Question: Is this possible to get the height of the page content using pdfbox?
I think I tried everything but each (PDRectangle) returns full height of the page: 842.
First I thought that this is because the page number place at the bottom of the page, but when I opened pdf in Illustrator, the whole content is inside compound element, and isn't extended to the whole page height. So if illustrator can see it as separate element and calculate its height, I guess this should also be possible in pdfbox.
Sample page:

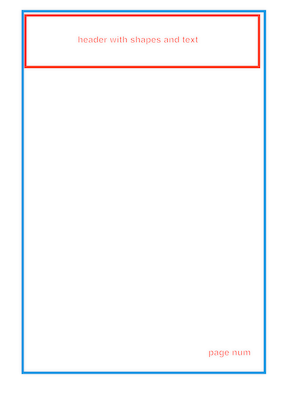
Answer: ## In general
The PDF specification allows a PDF to provide a number of page boundaries, cf <URL>. Aside from them content boundaries may only be derived from page contents, e.g. from
- Form XObjects:> A is a PDF content stream that is a self-contained description of any sequence of graphics objects (including path objects, text objects, and sampled images). A form XObject may be painted multiple times--either on several pages or at several locations on the same page--and produces the same results each time, subject only to the graphics state at the time it is invoked.- Clipping Paths:> The graphics state shall contain a that limits the regions of the page affected by painting operators. The closed subpaths of this path shall define the area that can be painted. Marks falling inside this area shall be applied to the page; those falling outside it shall not be.- ...
To find either of them, one has to parse the page content, look for the appropriate operations, and calculate the resulting boundaries.
## In the OP's case
Each of your sample PDFs defines explicitly only one page boundary, the . Thus, all of the other PDF page boundaries (, , , ) default to it. So it is no wonder that in your attempts
> each (PDRectangle) returns full height of the page: 842
Neither of them contains form XObjects, but both make use of clipping paths.
- In case of test-pdf4.pdf:'''
Start at: 28.31999969482422, 813.6799926757812
Line to: 565.9199829101562, 813.6799926757812
Line to: 565.9199829101562, 660.2196655273438
Line to: 28.31999969482422, 660.2196655273438
Line to: 28.31999969482422, 813.6799926757812
'''
(This might match the sketch in your question.)- In case of test-pdf5.pdf:'''
Start at: 23.0, 34.0
Line to: 572.0, 34.0
Line to: 572.0, -751.0
Line to: 23.0, -751.0
Line to: 23.0, 34.0
'''
and'''
Start at: 23.0, 819.0
Line to: 572.0, 819.0
Line to: 572.0, 34.0
Line to: 23.0, 34.0
Line to: 23.0, 819.0
'''
Due to the match with the sketch I would assume that Illustrator considers everything drawn while a non-trivial clipping path is in effect, a with the clipping path as border.
## Finding clipping paths with PDFBox
I used PDFBox to find the clipping paths mentioned above. I used the current SNAPSHOT of the version 2.0.0 now under development as the required APIs have been much improved compared to the current release version 1.8.8.
I extended 'PDFGraphicsStreamEngine' to a 'ClipPathFinder' class:
'''
public class ClipPathFinder extends PDFGraphicsStreamEngine implements Iterable<Path>
{
public ClipPathFinder(PDPage page)
{
super(page);
}
//
// PDFGraphicsStreamEngine overrides
//
public void findClipPaths() throws IOException
{
processPage(getPage());
}
@Override
public void appendRectangle(Point2D p0, Point2D p1, Point2D p2, Point2D p3) throws IOException
{
startPathIfNecessary();
currentPath.appendRectangle(toFloat(p0), toFloat(p1), toFloat(p2), toFloat(p3));
}
@Override
public void drawImage(PDImage pdImage) throws IOException { }
@Override
public void clip(int windingRule) throws IOException
{
currentPath.complete(windingRule);
paths.add(currentPath);
currentPath = null;
}
@Override
public void moveTo(float x, float y) throws IOException
{
startPathIfNecessary();
currentPath.moveTo(x, y);
}
@Override
public void lineTo(float x, float y) throws IOException
{
currentPath.lineTo(x, y);
}
@Override
public void curveTo(float x1, float y1, float x2, float y2, float x3, float y3) throws IOException
{
currentPath.curveTo(x1, y1, x2, y2, x3, y3);
}
@Override
public Point2D.Float getCurrentPoint() throws IOException
{
return currentPath.getCurrentPoint();
}
@Override
public void closePath() throws IOException
{
currentPath.closePath();
}
@Override
public void endPath() throws IOException
{
currentPath = null;
}
@Override
public void strokePath() throws IOException
{
currentPath = null;
}
@Override
public void fillPath(int windingRule) throws IOException
{
currentPath = null;
}
@Override
public void fillAndStrokePath(int windingRule) throws IOException
{
currentPath = null;
}
@Override
public void shadingFill(COSName shadingName) throws IOException
{
currentPath = null;
}
void startPathIfNecessary()
{
if (currentPath == null)
currentPath = new Path();
}
Point2D.Float toFloat(Point2D p)
{
if (p == null || (p instanceof Point2D.Float))
{
return (Point2D.Float)p;
}
return new Point2D.Float((float)p.getX(), (float)p.getY());
}
//
// Iterable<Path> implementation
//
public Iterator<Path> iterator()
{
return paths.iterator();
}
Path currentPath = null;
final List<Path> paths = new ArrayList<Path>();
}
'''
It uses this helper class to represent paths:
'''
public class Path implements Iterable<Path.SubPath>
{
public static class Segment
{
Segment(Point2D.Float start, Point2D.Float end)
{
this.start = start;
this.end = end;
}
public Point2D.Float getStart()
{
return start;
}
public Point2D.Float getEnd()
{
return end;
}
final Point2D.Float start, end;
}
public class SubPath implements Iterable<Segment>
{
public class Line extends Segment
{
Line(Point2D.Float start, Point2D.Float end)
{
super(start, end);
}
//
// Object override
//
@Override
public String toString()
{
StringBuilder builder = new StringBuilder();
builder.append(" Line to: ")
.append(end.getX())
.append(", ")
.append(end.getY())
.append('
');
return builder.toString();
}
}
public class Curve extends Segment
{
Curve(Point2D.Float start, Point2D.Float control1, Point2D.Float control2, Point2D.Float end)
{
super(start, end);
this.control1 = control1;
this.control2 = control2;
}
public Point2D getControl1()
{
return control1;
}
public Point2D getControl2()
{
return control2;
}
//
// Object override
//
@Override
public String toString()
{
StringBuilder builder = new StringBuilder();
builder.append(" Curve to: ")
.append(end.getX())
.append(", ")
.append(end.getY())
.append(" with Control1: ")
.append(control1.getX())
.append(", ")
.append(control1.getY())
.append(" and Control2: ")
.append(control2.getX())
.append(", ")
.append(control2.getY())
.append('
');
return builder.toString();
}
final Point2D control1, control2;
}
SubPath(Point2D.Float start)
{
this.start = start;
currentPoint = start;
}
public Point2D getStart()
{
return start;
}
void lineTo(float x, float y)
{
Point2D.Float end = new Point2D.Float(x, y);
segments.add(new Line(currentPoint, end));
currentPoint = end;
}
void curveTo(float x1, float y1, float x2, float y2, float x3, float y3)
{
Point2D.Float control1 = new Point2D.Float(x1, y1);
Point2D.Float control2 = new Point2D.Float(x2, y2);
Point2D.Float end = new Point2D.Float(x3, y3);
segments.add(new Curve(currentPoint, control1, control2, end));
currentPoint = end;
}
void closePath()
{
closed = true;
currentPoint = start;
}
//
// Iterable<Segment> implementation
//
public Iterator<Segment> iterator()
{
return segments.iterator();
}
//
// Object override
//
@Override
public String toString()
{
StringBuilder builder = new StringBuilder();
builder.append(" {
Start at: ")
.append(start.getX())
.append(", ")
.append(start.getY())
.append('
');
for (Segment segment : segments)
builder.append(segment);
if (closed)
builder.append(" Closed
");
builder.append(" }
");
return builder.toString();
}
boolean closed = false;
final Point2D.Float start;
final List<Segment> segments = new ArrayList<Path.Segment>();
}
public class Rectangle extends SubPath
{
Rectangle(Point2D.Float p0, Point2D.Float p1, Point2D.Float p2, Point2D.Float p3)
{
super(p0);
lineTo((float)p1.getX(), (float)p1.getY());
lineTo((float)p2.getX(), (float)p2.getY());
lineTo((float)p3.getX(), (float)p3.getY());
closePath();
}
//
// Object override
//
@Override
public String toString()
{
StringBuilder builder = new StringBuilder();
builder.append(" {
Rectangle
Start at: ")
.append(start.getX())
.append(", ")
.append(start.getY())
.append('
');
for (Segment segment : segments)
builder.append(segment);
if (closed)
builder.append(" Closed
");
builder.append(" }
");
return builder.toString();
}
}
public int getWindingRule()
{
return windingRule;
}
void complete(int windingRule)
{
finishSubPath();
this.windingRule = windingRule;
}
void appendRectangle(Point2D.Float p0, Point2D.Float p1, Point2D.Float p2, Point2D.Float p3) throws IOException
{
finishSubPath();
currentSubPath = new Rectangle(p0, p1, p2, p3);
finishSubPath();
}
void moveTo(float x, float y) throws IOException
{
finishSubPath();
currentSubPath = new SubPath(new Point2D.Float(x, y));
}
void lineTo(float x, float y) throws IOException
{
currentSubPath.lineTo(x, y);
}
void curveTo(float x1, float y1, float x2, float y2, float x3, float y3) throws IOException
{
currentSubPath.curveTo(x1, y1, x2, y2, x3, y3);
}
Point2D.Float getCurrentPoint() throws IOException
{
return currentPoint;
}
void closePath() throws IOException
{
currentSubPath.closePath();
finishSubPath();
}
void finishSubPath()
{
if (currentSubPath != null)
{
subPaths.add(currentSubPath);
currentSubPath = null;
}
}
//
// Iterable<Path.SubPath> implementation
//
public Iterator<SubPath> iterator()
{
return subPaths.iterator();
}
//
// Object override
//
@Override
public String toString()
{
StringBuilder builder = new StringBuilder();
builder.append("{
Winding: ")
.append(windingRule)
.append('
');
for (SubPath subPath : subPaths)
builder.append(subPath);
builder.append("}
");
return builder.toString();
}
Point2D.Float currentPoint = null;
SubPath currentSubPath = null;
int windingRule = -1;
final List<SubPath> subPaths = new ArrayList<Path.SubPath>();
}
'''
The class 'ClipPathFinder' is used like this:
'''
PDDocument document = PDDocument.load(PDFRESOURCE, null);
PDPage page = document.getPage(PAGENUMBER);
ClipPathFinder finder = new ClipPathFinder(page);
finder.findClipPaths();
for (Path path : finder)
{
System.out.println(path);
}
document.close();
'''